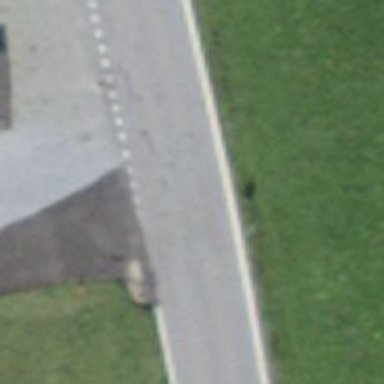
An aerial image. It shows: Secondary road.